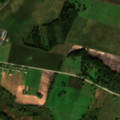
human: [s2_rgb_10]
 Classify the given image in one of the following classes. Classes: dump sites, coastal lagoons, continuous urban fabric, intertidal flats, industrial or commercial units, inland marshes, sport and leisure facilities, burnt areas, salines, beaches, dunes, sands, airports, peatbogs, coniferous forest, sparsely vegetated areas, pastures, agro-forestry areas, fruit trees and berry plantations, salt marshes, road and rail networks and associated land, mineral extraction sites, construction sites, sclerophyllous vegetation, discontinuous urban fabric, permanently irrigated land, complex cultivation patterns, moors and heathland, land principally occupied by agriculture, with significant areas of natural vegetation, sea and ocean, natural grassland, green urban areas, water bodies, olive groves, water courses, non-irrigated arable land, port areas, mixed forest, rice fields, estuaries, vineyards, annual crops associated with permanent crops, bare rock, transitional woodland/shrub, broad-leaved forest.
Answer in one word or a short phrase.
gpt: non-irrigated arable land, pastures, complex cultivation patterns, land principally occupied by agriculture, with significant areas of natural vegetation, transitional woodland/shrub